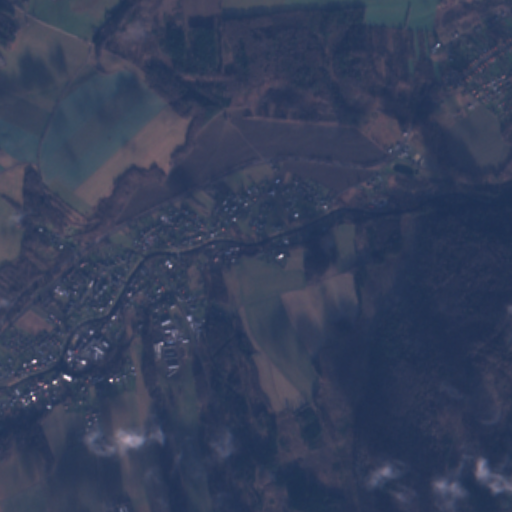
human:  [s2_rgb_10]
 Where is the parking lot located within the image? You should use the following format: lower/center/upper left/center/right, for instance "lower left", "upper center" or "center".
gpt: The parking lot is located in the upper right of the image.
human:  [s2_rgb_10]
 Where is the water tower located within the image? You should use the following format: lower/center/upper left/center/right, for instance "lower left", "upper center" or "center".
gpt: The water tower is located in the upper right of the image.
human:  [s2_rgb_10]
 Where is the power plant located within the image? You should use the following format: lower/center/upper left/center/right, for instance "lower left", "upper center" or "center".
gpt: There is no power plant in the image.